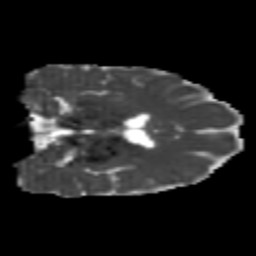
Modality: MD
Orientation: coronal
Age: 20
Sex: female
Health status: healthy
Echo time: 0.074 s